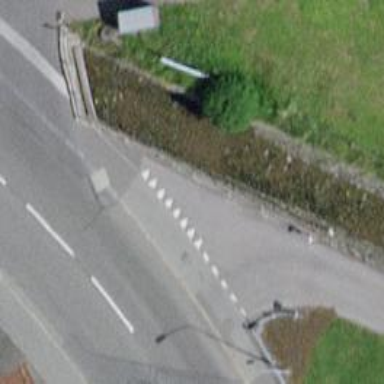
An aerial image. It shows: Road with "give way" sign.